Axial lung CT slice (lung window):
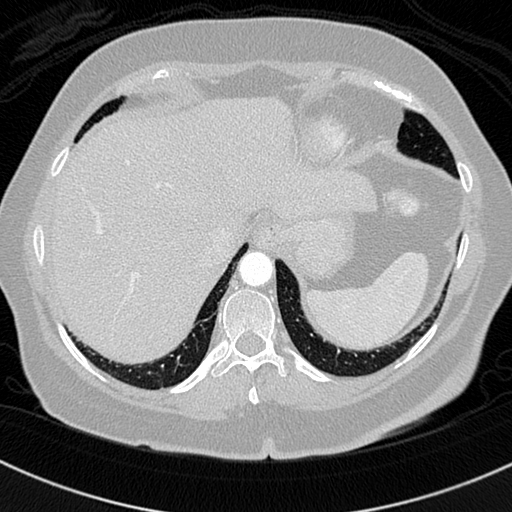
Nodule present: no